Fundus camera: zeiss
Shooting center: fovea
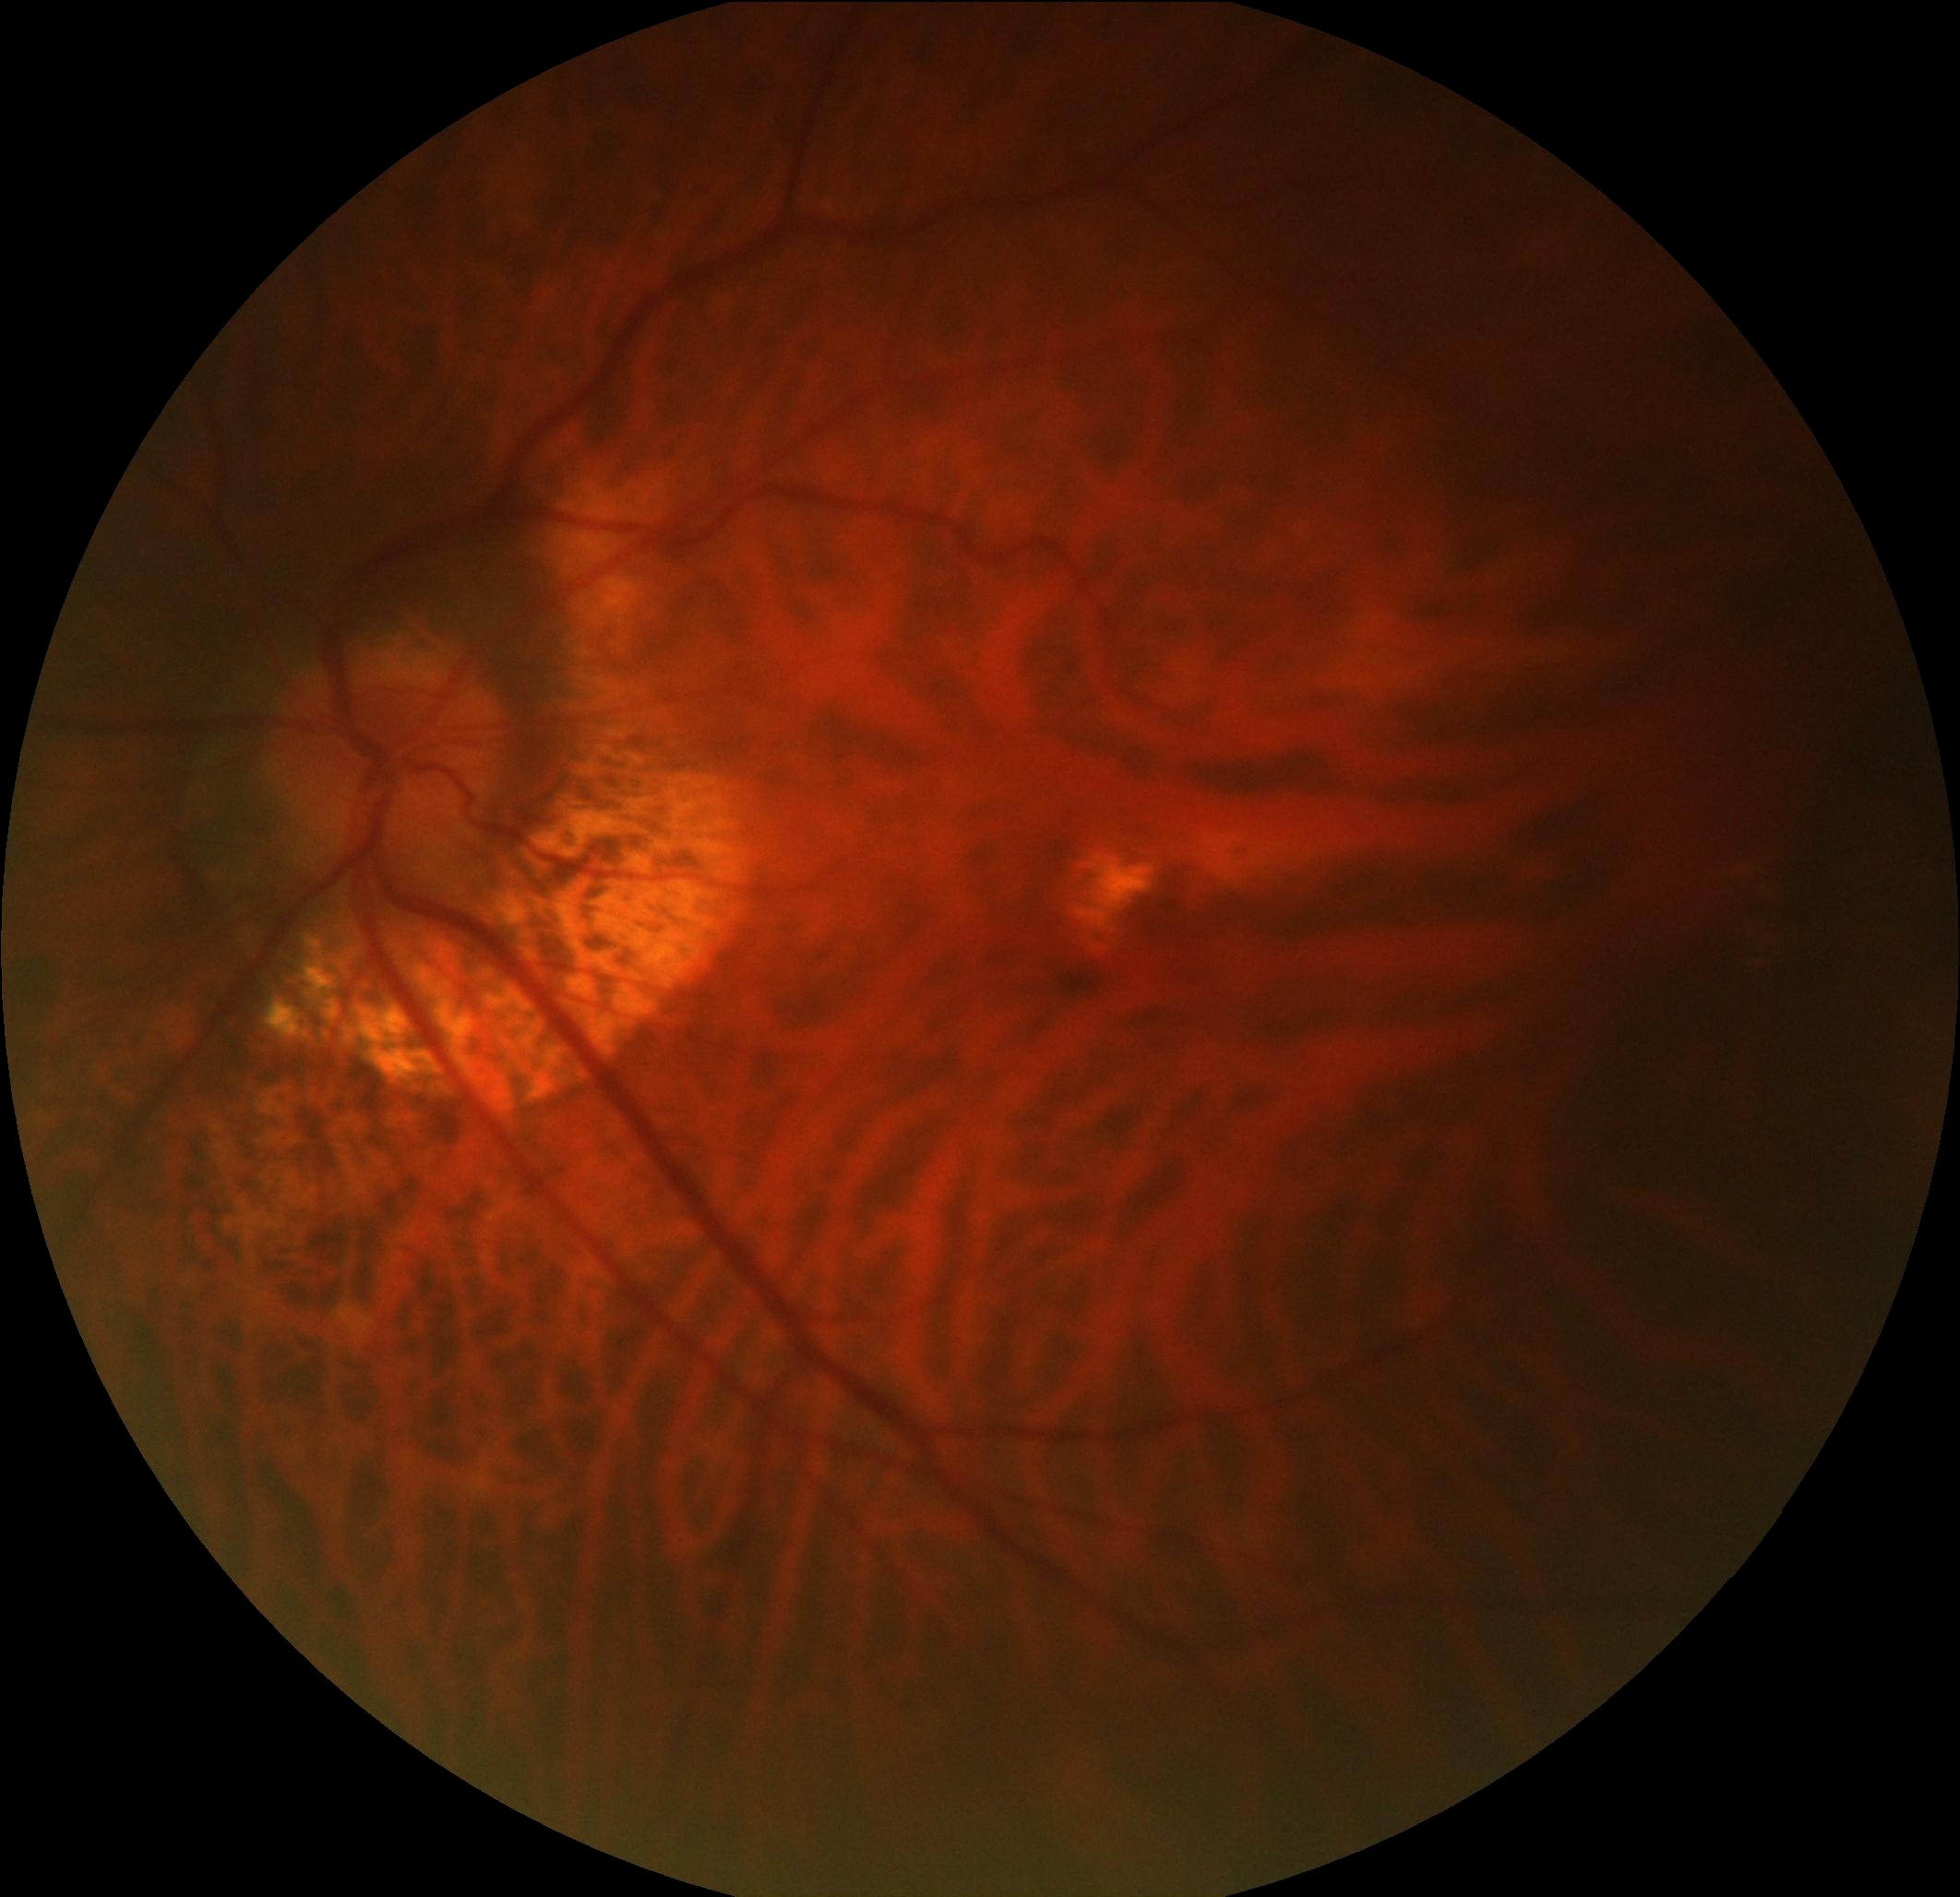
Pathologic myopia: yes
Patchy retinal atrophy: present
Retinal detachment: absent